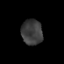
Tissue: prostate
Cell type: T cells
Senescence score: 0.7837
Nuclear area (px): 523
Mean DAPI intensity: 60.576